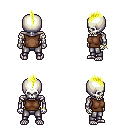
a pixel art fantasy rpg character, male body template, skeleton, brown sleeveless shirt, metal pants, gold mohawk hairstyle, bracelets, four views (front, back, left, right), 2x2 character sprite sheet, small pixel art, hard edges, no anti-aliasing